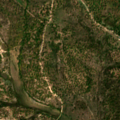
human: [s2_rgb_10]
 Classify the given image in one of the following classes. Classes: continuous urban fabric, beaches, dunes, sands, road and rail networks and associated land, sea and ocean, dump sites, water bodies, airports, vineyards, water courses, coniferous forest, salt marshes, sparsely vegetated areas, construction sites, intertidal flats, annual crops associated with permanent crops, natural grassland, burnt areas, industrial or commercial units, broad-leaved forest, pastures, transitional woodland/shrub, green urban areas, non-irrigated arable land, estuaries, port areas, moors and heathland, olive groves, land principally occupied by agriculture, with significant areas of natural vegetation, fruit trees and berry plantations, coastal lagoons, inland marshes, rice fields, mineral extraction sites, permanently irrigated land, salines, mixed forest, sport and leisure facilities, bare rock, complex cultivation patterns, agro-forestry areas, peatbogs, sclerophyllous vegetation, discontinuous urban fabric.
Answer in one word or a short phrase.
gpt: non-irrigated arable land, pastures, agro-forestry areas, broad-leaved forest